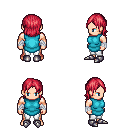
a pixel art fantasy rpg character, male body template, human, light skin, teal tunic, white pants, ruby red long bangs hairstyle, white cloth bandages, metal boots, four views (front, back, left, right), 2x2 character sprite sheet, small pixel art, hard edges, no anti-aliasing